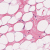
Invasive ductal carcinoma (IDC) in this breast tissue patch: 0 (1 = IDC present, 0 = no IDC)